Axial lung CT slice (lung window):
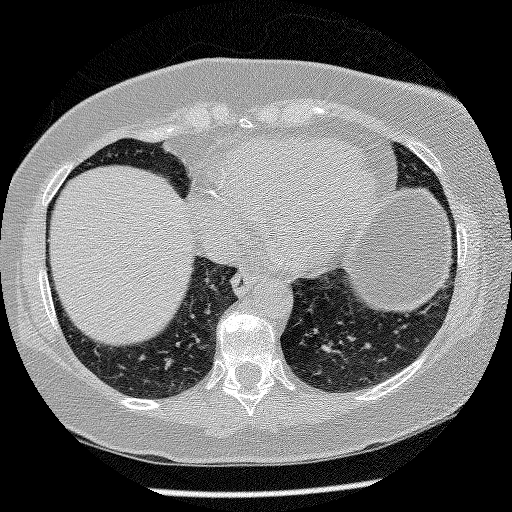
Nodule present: no